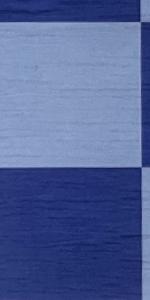
Label: Empty